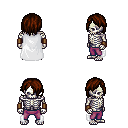
a pixel art fantasy rpg character, male body template, skeleton, white cape, magenta pants, brown bangs hairstyle, leather bracers, four views (front, back, left, right), 2x2 character sprite sheet, small pixel art, hard edges, no anti-aliasing